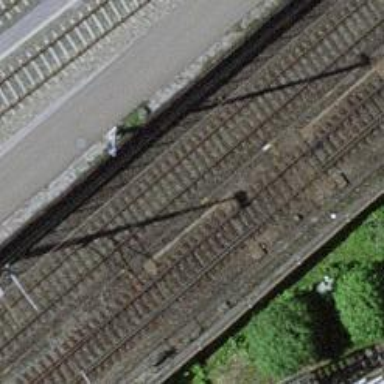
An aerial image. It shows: Railway switch.